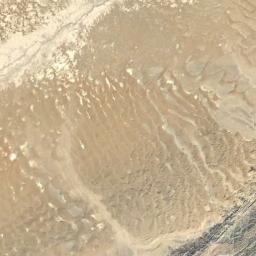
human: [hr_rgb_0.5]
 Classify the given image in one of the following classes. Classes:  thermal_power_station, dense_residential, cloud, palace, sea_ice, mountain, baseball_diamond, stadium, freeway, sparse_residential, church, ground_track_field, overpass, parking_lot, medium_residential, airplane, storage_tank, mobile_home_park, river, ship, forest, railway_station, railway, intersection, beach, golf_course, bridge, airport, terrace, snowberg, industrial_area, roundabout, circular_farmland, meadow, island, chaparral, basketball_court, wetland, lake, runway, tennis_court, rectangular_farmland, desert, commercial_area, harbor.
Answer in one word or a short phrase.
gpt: desert